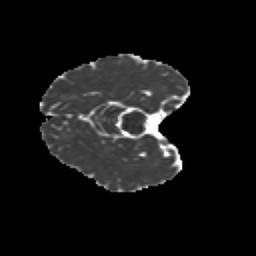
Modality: MD
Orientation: axial
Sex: female
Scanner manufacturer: siemens
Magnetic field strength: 3 T
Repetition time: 5 s
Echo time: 0.071 s